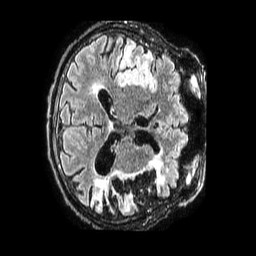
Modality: FLAIR
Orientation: axial
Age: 61
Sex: male
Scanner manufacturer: philips
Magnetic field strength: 1.5 T
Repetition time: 4.8 s
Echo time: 0.38 s